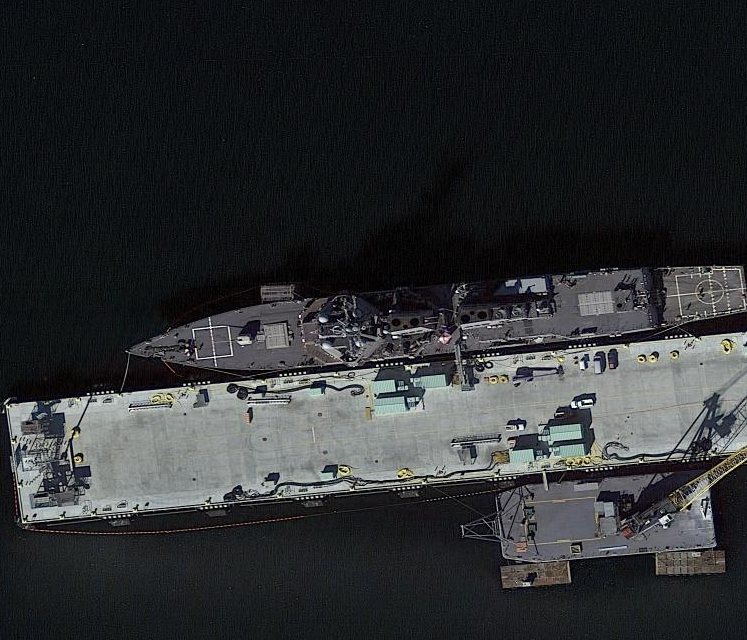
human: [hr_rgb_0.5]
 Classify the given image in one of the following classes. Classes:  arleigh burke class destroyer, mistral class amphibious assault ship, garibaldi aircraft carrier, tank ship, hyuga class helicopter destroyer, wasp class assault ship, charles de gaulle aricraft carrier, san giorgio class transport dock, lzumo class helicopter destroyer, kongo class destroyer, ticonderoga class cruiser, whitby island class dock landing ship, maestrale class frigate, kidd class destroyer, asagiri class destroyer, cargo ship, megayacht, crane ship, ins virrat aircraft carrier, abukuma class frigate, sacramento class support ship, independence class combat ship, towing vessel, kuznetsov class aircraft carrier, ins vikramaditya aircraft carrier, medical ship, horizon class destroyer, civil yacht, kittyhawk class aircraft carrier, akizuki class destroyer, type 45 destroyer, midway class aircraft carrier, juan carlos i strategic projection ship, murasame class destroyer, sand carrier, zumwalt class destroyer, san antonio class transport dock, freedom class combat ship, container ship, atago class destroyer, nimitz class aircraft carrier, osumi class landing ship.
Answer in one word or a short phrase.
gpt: Arleigh Burke class destroyer